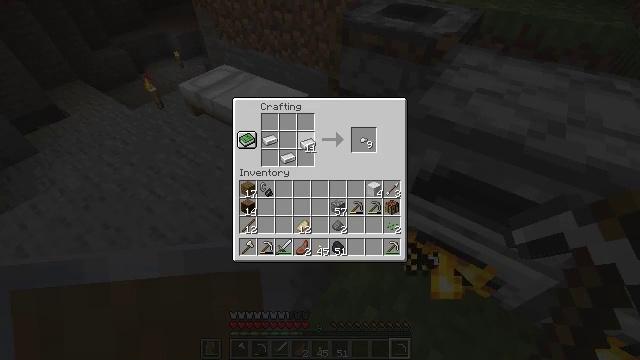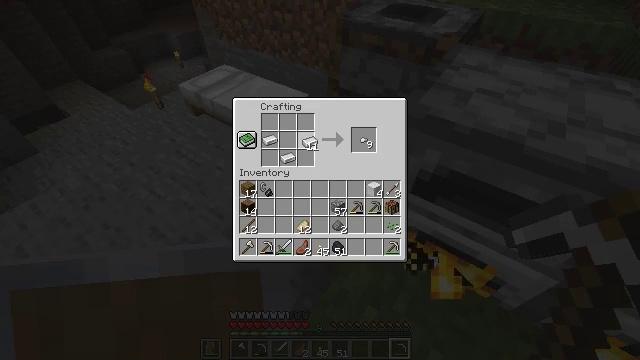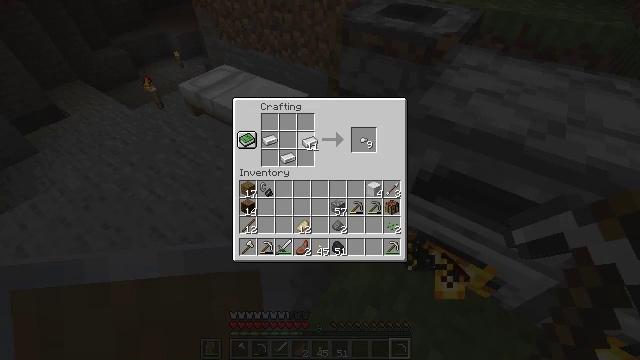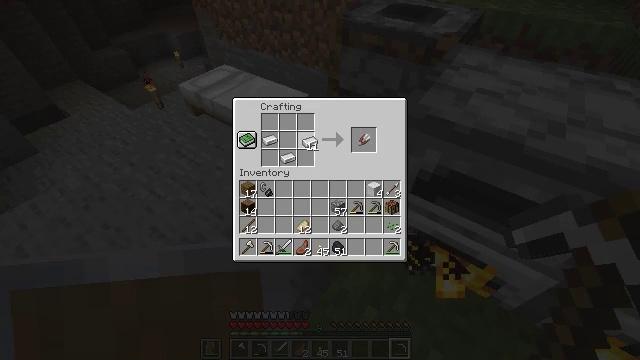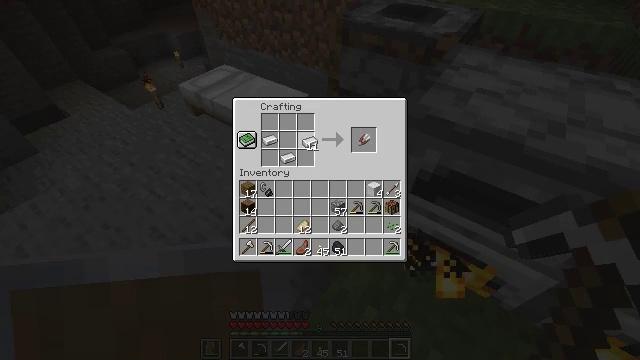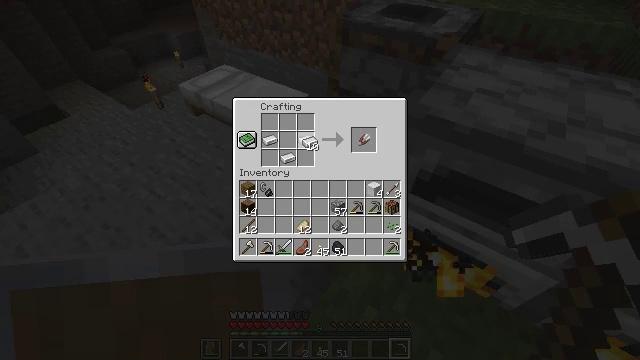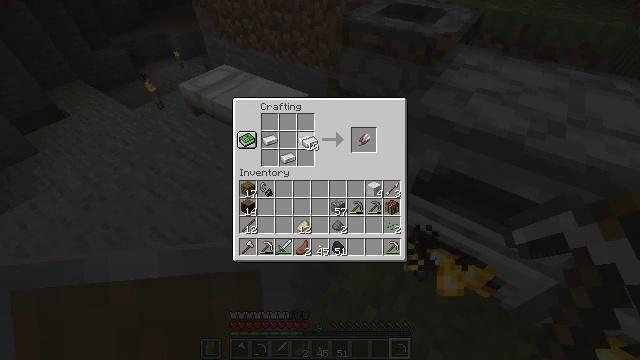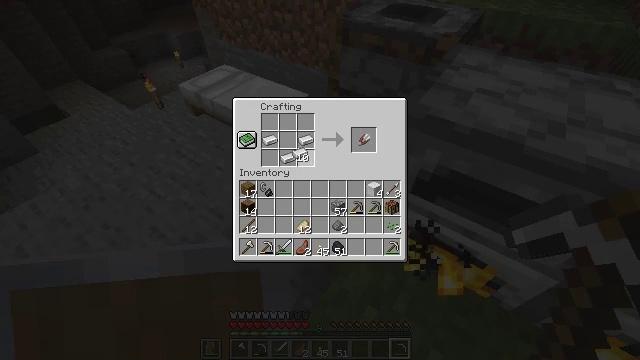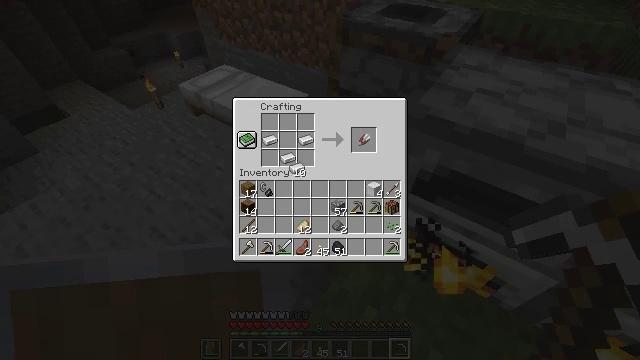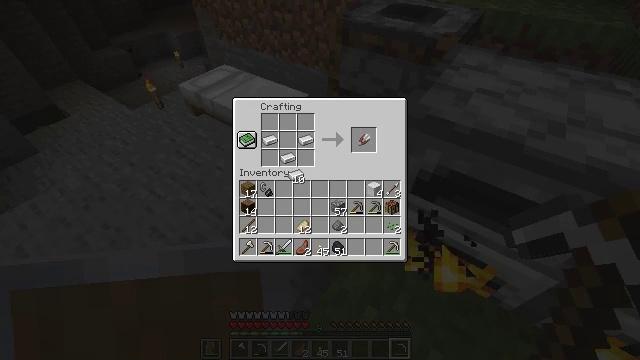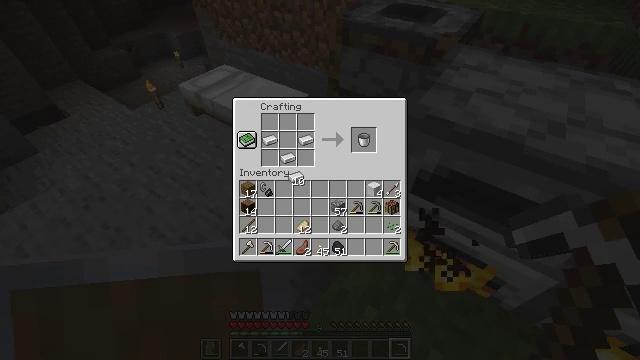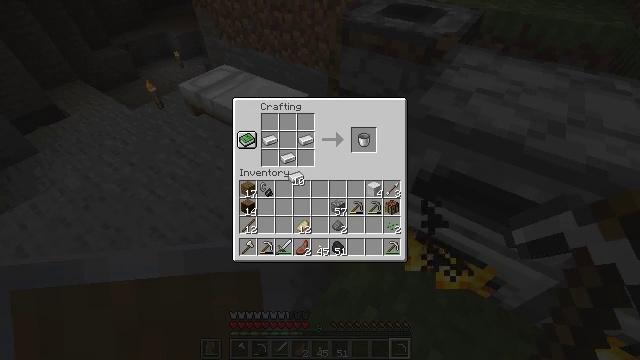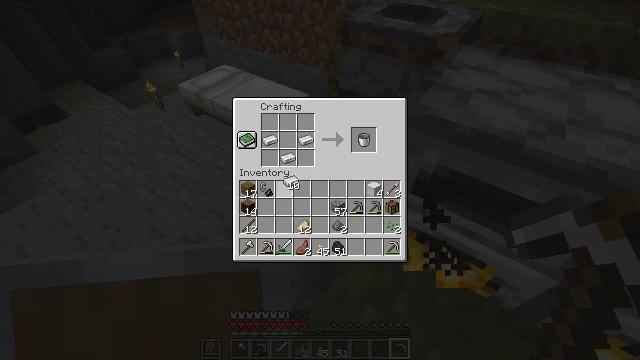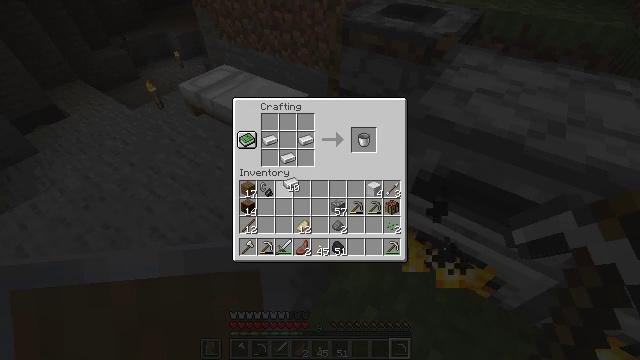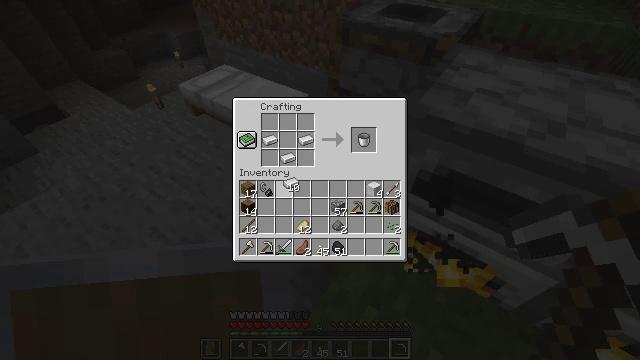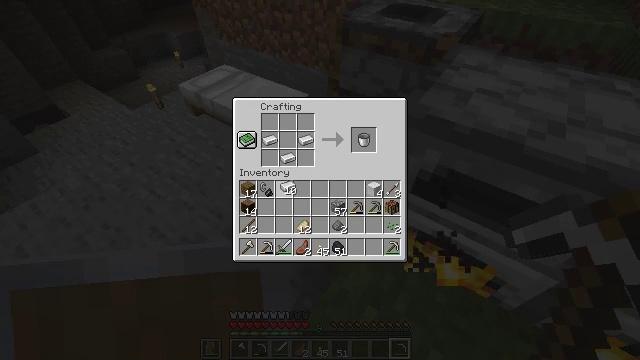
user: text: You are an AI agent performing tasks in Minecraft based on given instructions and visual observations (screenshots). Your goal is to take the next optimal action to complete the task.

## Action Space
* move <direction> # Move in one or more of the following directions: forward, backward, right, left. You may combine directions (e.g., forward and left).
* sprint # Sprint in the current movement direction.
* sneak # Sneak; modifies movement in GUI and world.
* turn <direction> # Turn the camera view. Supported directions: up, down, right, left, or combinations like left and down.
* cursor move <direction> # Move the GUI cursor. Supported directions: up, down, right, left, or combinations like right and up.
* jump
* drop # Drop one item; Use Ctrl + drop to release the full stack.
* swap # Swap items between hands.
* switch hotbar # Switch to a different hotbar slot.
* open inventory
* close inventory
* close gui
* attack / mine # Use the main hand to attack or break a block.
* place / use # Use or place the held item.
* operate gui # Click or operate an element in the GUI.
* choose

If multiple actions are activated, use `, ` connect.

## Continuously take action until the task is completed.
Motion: motion action
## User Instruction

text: Use iron ingots to craft a bucket.
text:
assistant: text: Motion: no_op
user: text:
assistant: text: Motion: no_op
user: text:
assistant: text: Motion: choose
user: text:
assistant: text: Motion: choose
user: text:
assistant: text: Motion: no_op
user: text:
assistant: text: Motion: no_op
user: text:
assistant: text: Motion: cursor move left and down
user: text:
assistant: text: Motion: cursor move down
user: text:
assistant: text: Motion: cursor move down
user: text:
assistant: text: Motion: no_op
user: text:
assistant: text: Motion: no_op
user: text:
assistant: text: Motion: no_op
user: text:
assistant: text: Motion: no_op
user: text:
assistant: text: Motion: no_op
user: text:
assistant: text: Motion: no_op
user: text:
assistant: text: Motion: operate gui
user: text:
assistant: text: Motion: operate gui
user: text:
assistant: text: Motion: operate gui
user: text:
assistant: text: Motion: no_op
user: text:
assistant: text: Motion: no_op
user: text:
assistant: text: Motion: cursor move right and up
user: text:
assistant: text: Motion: cursor move right and up
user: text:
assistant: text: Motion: cursor move right
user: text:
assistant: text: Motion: cursor move right and up
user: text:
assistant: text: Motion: cursor move right and up
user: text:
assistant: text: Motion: no_op
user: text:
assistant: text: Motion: no_op
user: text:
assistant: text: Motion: sneak
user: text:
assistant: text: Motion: sneak
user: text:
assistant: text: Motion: sneak